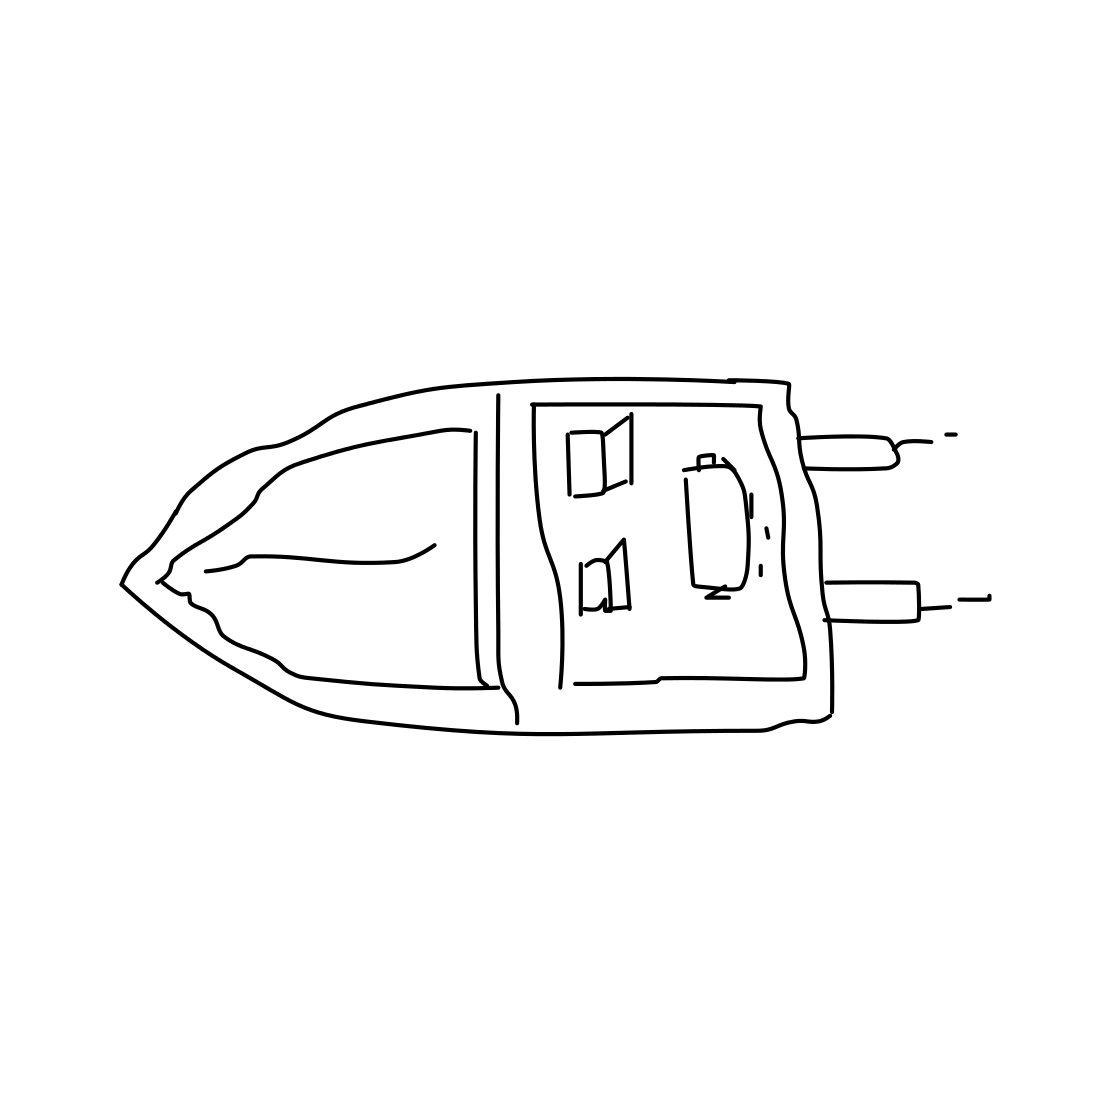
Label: speed-boat